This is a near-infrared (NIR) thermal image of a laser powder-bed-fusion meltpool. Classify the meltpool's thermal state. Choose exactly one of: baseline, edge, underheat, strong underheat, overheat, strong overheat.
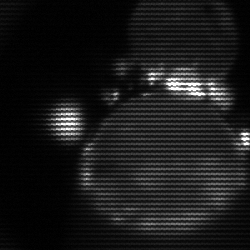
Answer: edge